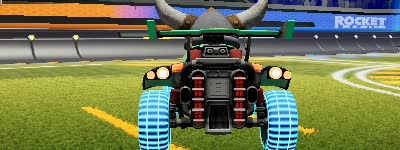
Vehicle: octane